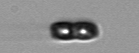
Label: pennate